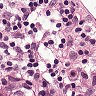
Metastatic tissue present: yes